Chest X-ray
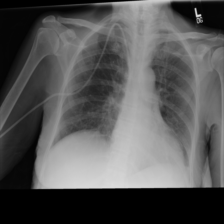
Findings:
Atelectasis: negative
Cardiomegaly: negative
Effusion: negative
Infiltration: negative
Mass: negative
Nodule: negative
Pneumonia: negative
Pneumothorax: negative
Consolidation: negative
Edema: negative
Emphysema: negative
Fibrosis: negative
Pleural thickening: negative
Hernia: negative